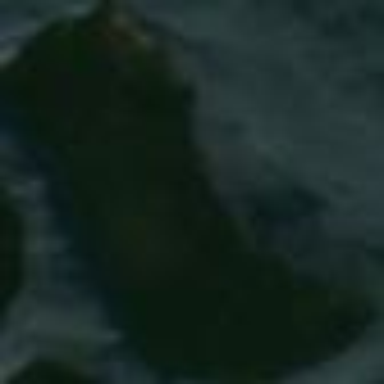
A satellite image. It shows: Islet along the natural coastline.